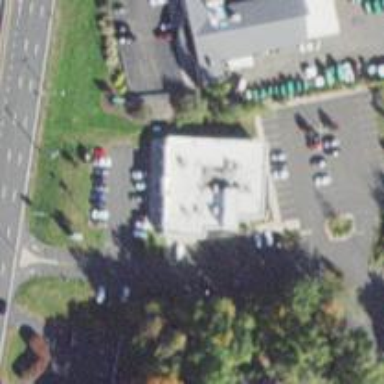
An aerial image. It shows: Pharmacy providing healthcare services.